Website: apple
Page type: address-validator
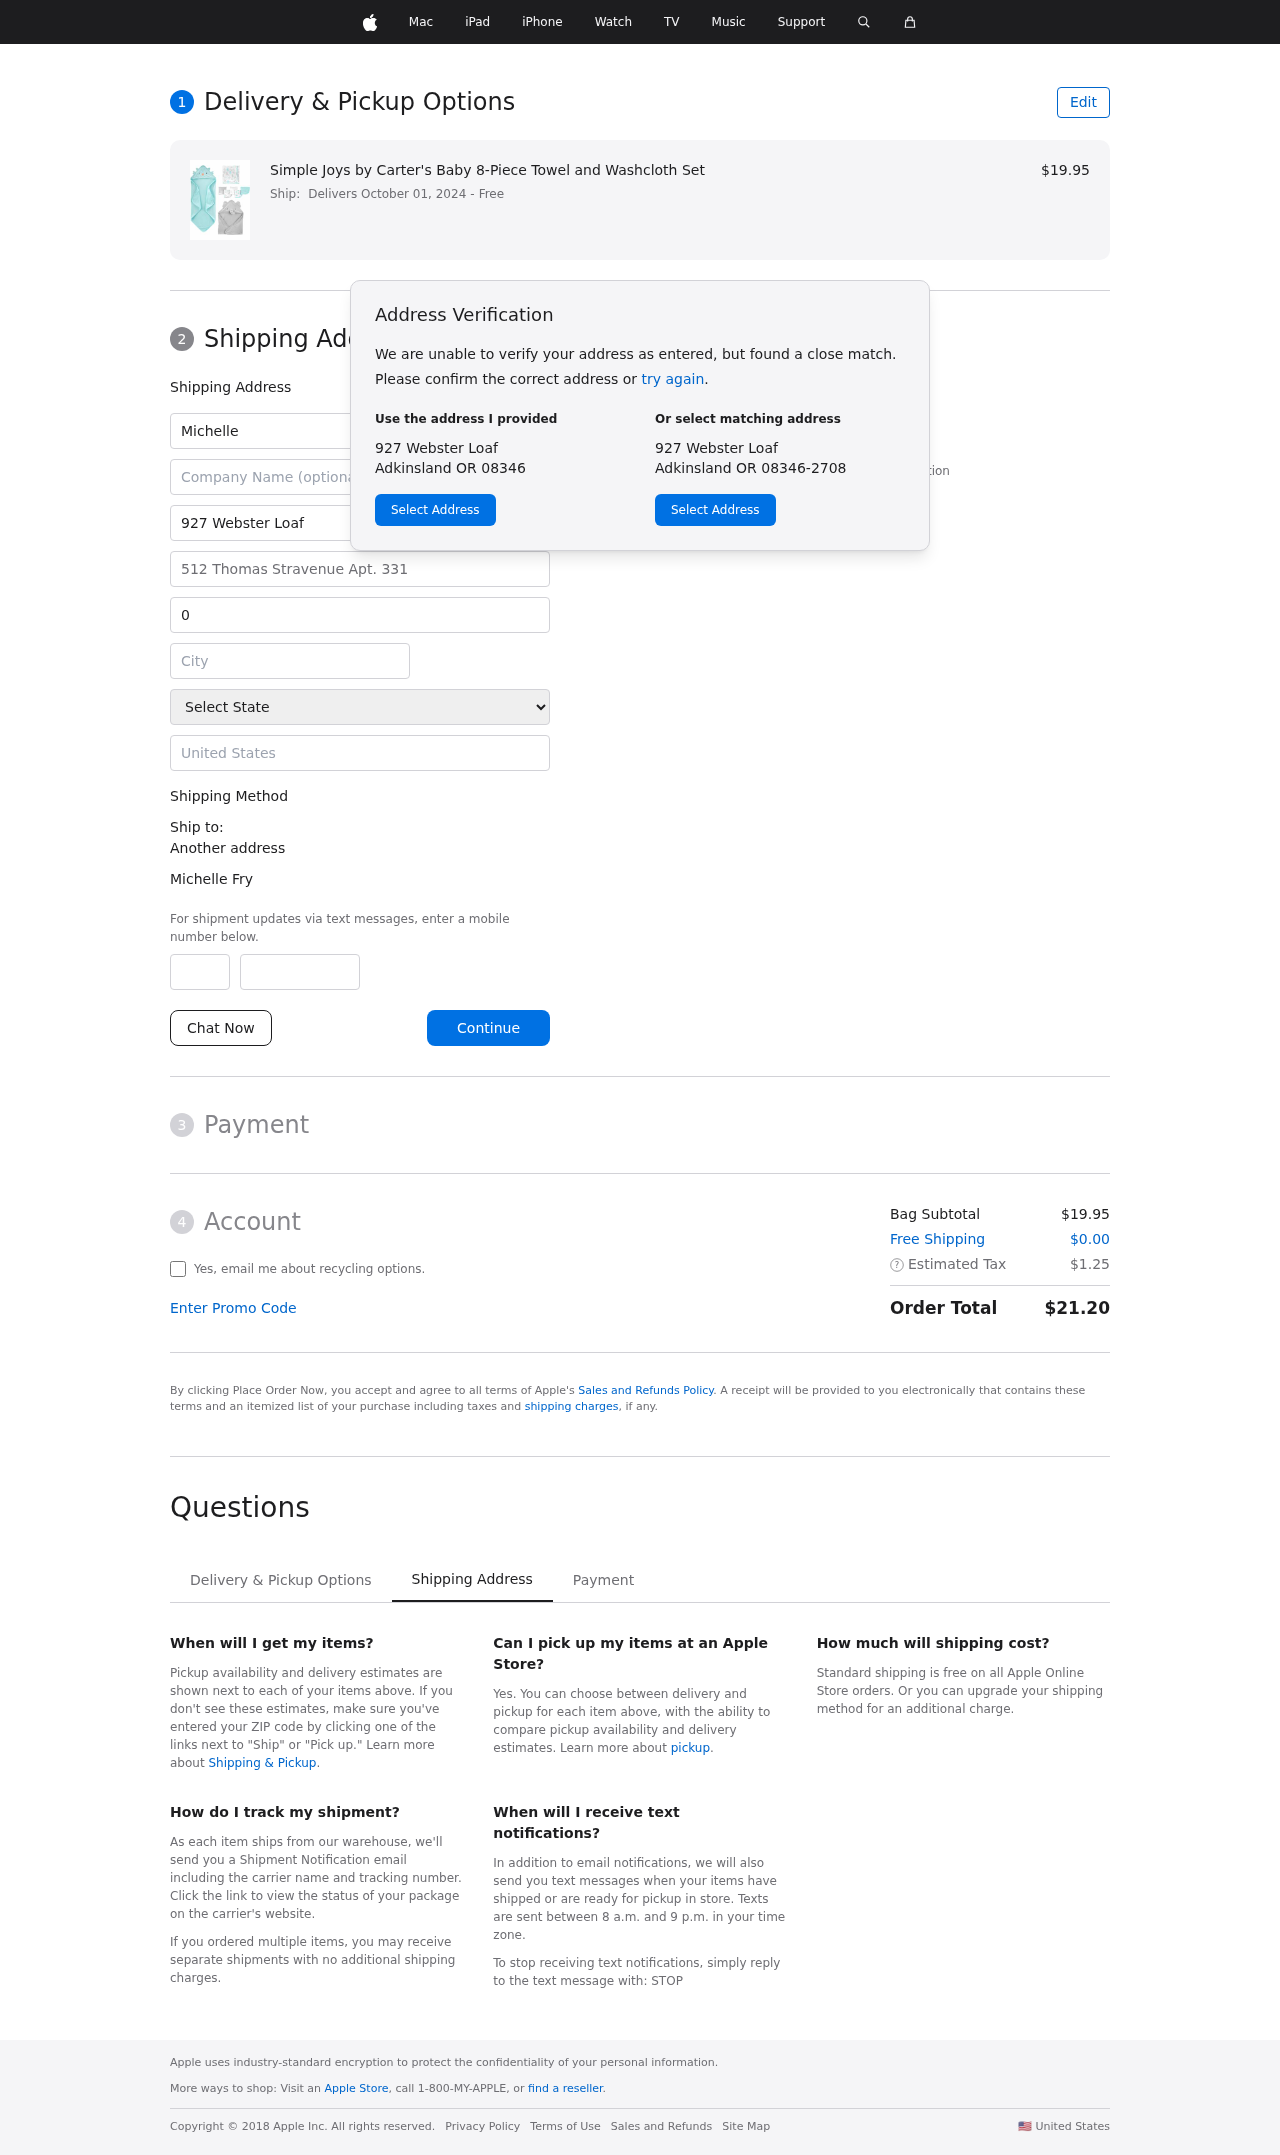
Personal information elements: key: PII_CITY
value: Adkinsland
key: PII_COUNTRY
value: United States
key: PII_FIRSTNAME
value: Michelle
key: PII_FULLNAME
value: Michelle Fry
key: PII_LASTNAME
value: Fry
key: PII_PHONE_AREA
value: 650
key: PII_PHONE_SUFFIX
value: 0662
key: PII_POSTCODE
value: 08346
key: PII_STATE
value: Oregon
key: PII_STREET
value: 927 Webster Loaf
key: PII_STREET2
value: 512 Thomas Stravenue Apt. 331
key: PII_CITY_STATE_ZIP
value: Adkinsland OR 08346
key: PII_STATE_ABBR
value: OR
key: PII_POSTCODE_FULL
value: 08346
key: PII_POSTCODE_NUMERIC
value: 8346
Product elements: key: PRODUCT1_NAME
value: Simple Joys by Carter's Baby 8-Piece Towel and Washcloth Set
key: PRODUCT1_PRICE
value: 19.95
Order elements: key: ORDER_DELIVERY_DATE
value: Delivers October 01, 2024
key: ORDER_SUBTOTAL
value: $19.95
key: ORDER_SHIPPING_COST
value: $0.00
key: ORDER_TAX
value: $1.25
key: ORDER_TOTAL
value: $21.20